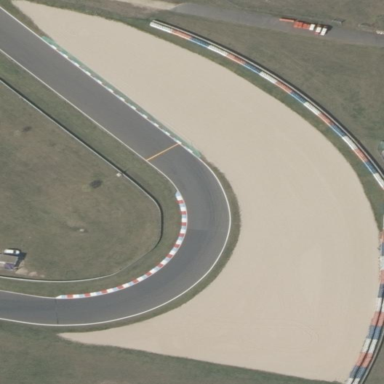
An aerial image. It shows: Raceway with gravel trap surrounded by sand.